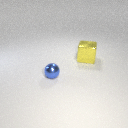
small blue metal sphere in front of large yellow metal cube